Question: When I try to click on some function in PhpStorm with a CRTL button the system tries to bring me to a definition of this function. Sometimes there are multiple definitions and the annoying page shows up telling to chose to which definition you want to go. Like here:

Because I am using grunt and minifing / concatenating results, the definitions is in multiple places. I know that I should ignore everything in 'node_modules', but the system does not. Is there a way for me to exclude some of the folders?
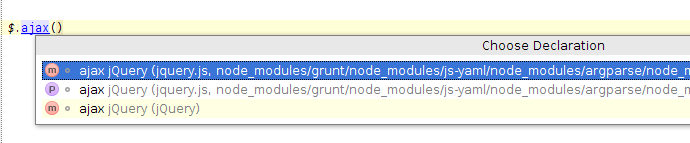
Answer: If you don't need any completion/navigation/etc. from your local node_modules, you can exclude this folder from your project:
, 'Mark directory as/Excluded'
You will still be able to run Grunt, but files in these folders won't be indexed and thus suggested for completion/navigation